Aerial crown-view tile of a tropical tree (Barro Colorado Island, Panama), acquired 20250818:
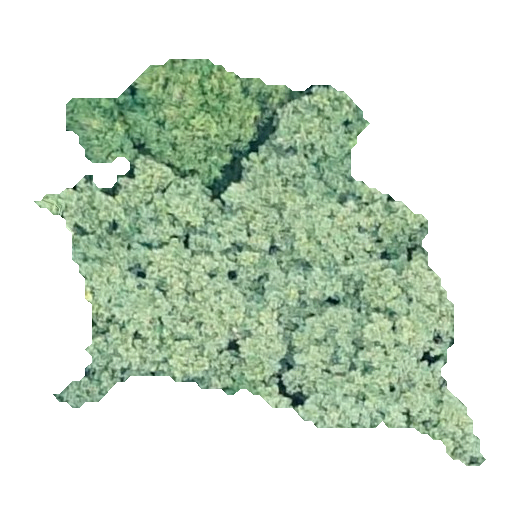
Species: Luehea seemannii
GBIF accepted scientific name: Luehea seemannii
Crown area: 154.496 m²